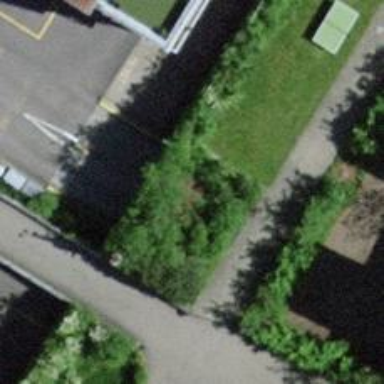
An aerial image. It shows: Parking entrance.